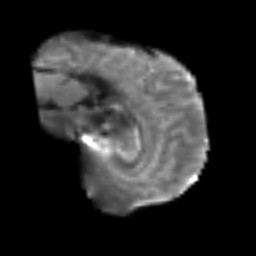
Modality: T2w
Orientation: sagittal
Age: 52
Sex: male
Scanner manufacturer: siemens
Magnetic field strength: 3 T
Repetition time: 6.1 s
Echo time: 0.101 s